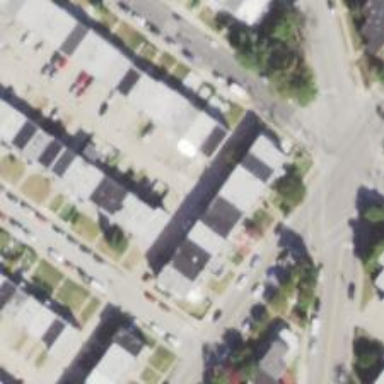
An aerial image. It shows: Alley classified as service road.